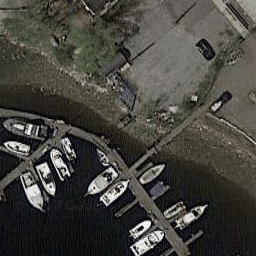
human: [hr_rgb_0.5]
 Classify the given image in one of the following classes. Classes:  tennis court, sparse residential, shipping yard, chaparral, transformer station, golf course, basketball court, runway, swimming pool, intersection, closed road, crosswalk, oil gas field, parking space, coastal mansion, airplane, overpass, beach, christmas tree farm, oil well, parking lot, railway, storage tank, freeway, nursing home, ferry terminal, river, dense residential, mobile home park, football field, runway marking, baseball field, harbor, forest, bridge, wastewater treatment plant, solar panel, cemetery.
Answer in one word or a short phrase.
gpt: harbor